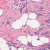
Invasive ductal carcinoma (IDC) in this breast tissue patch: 1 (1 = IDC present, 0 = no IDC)